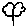
Label: tree